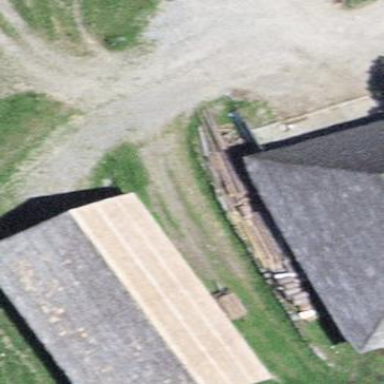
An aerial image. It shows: Sty building.